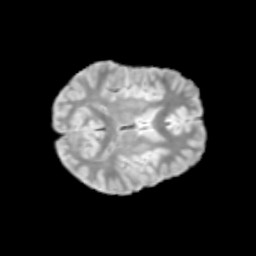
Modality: T2w
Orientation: axial
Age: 12
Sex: male
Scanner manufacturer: siemens
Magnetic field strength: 3 T
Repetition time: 3.8 s
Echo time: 0.07 s